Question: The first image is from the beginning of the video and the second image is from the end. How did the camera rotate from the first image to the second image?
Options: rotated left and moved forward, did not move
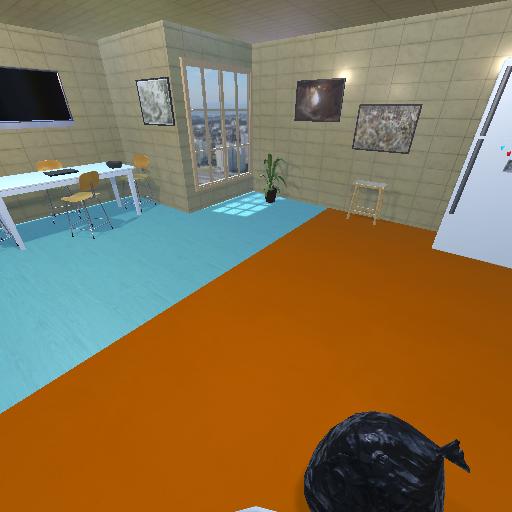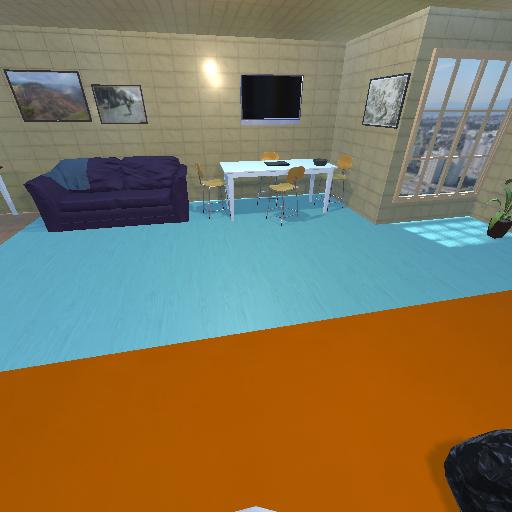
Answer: rotated left and moved forward